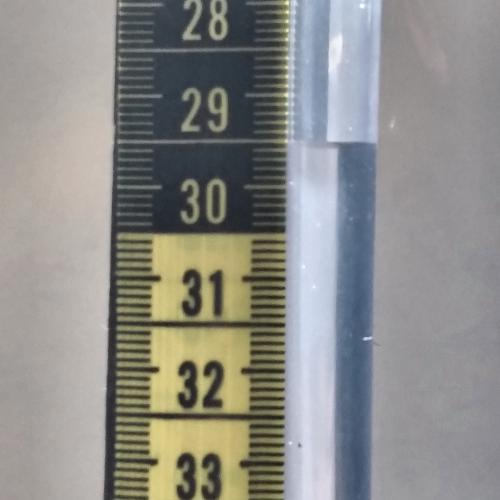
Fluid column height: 29.5 cm